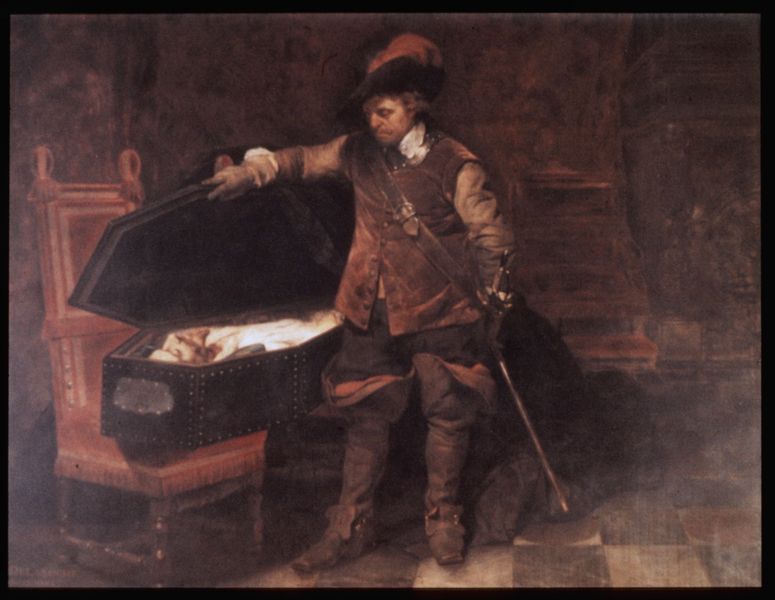
Titel: Cromwell und Charles I.
Künstler: Paul Delaroche
Institution: Nîmes, Musée des Beaux-Arts
Schlagwörter: dunkel, feder, gemälde, hand, mann, braun, handschuhe, hut, nacht, raum, schwarz, stuhl, stühle, zimmer, blick, gürtel, rot, anzug, hemd, jacke, mütze, leiche, rembrandt, tod, tot, toter, trauer, innenraum, schauen, öl, boden, paar, knopf, stock, federhut, schärpe, düster, man, stab, fliessen, thron, rüschen, knöpfe, weste, truhe, deckel, abschied, schwert, soldat, degen, stiefel, ehemann, tracht, sarg, christus, grab, jesus, leichnam, gut, anblick, dolch, wams, niederländer, adliger, gurt, totenwache, öffnen, anheben, gütel, flugel, landsknecht, musketiere, sargdeckel, entdeckung, musketier, sabel, flame, man\, hugt